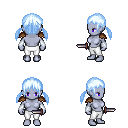
a pixel art fantasy rpg character, female body template, dark elf, purple skin, leather shoulder armor, white pants, white cyan twin-tailed hairstyle, white cloth bracers, dagger, four views (front, back, left, right), 2x2 character sprite sheet, small pixel art, hard edges, no anti-aliasing